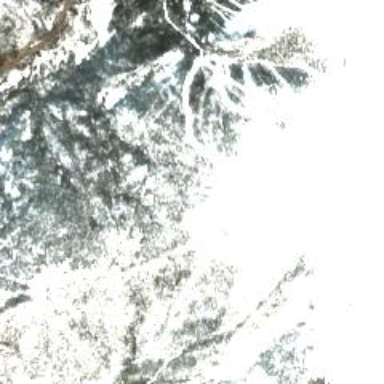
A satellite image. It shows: Downhill piste for backcountry skiing.